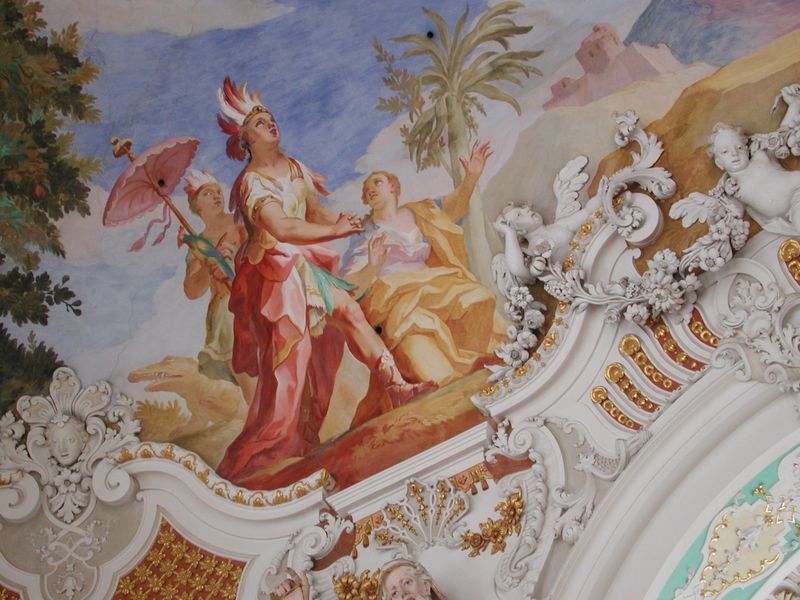
Titel: Deckenfresken der Wallfahrtskirche Steinhausen
Künstler: Johann Baptist Zimmermann
Standort: Steinhausen, Unserer lieben Frau, Pfarrkirche St. Peter und Paul (EU - D - BW)
Schlagwörter: baum, blau, gemälde, himmel, weiß, wolken, frauen, gelb, grün, bunt, türkis, rot, schirm, schloss, sonnenschirm, wand, architektur, barock, federn, mensch, natur, kirche, gold, rokoko, engel, engelchen, putte, putto, afrika, farben, amerika, figuren, weib, weiber, wandmalerei, stuck, palme, burg, münchen, geld, krokodil, himel, königin, deckengemälde, fresko, federschmuck, putten, nymphenburg, kräftig, putti, deckenmalerei, würzburg, kontinent, tiepolo, saba, deckenfresko, asam, neumann, aligator, weibsbilder, tepalme, königine